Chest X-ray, PA view. Patient: 61 years old, sex M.
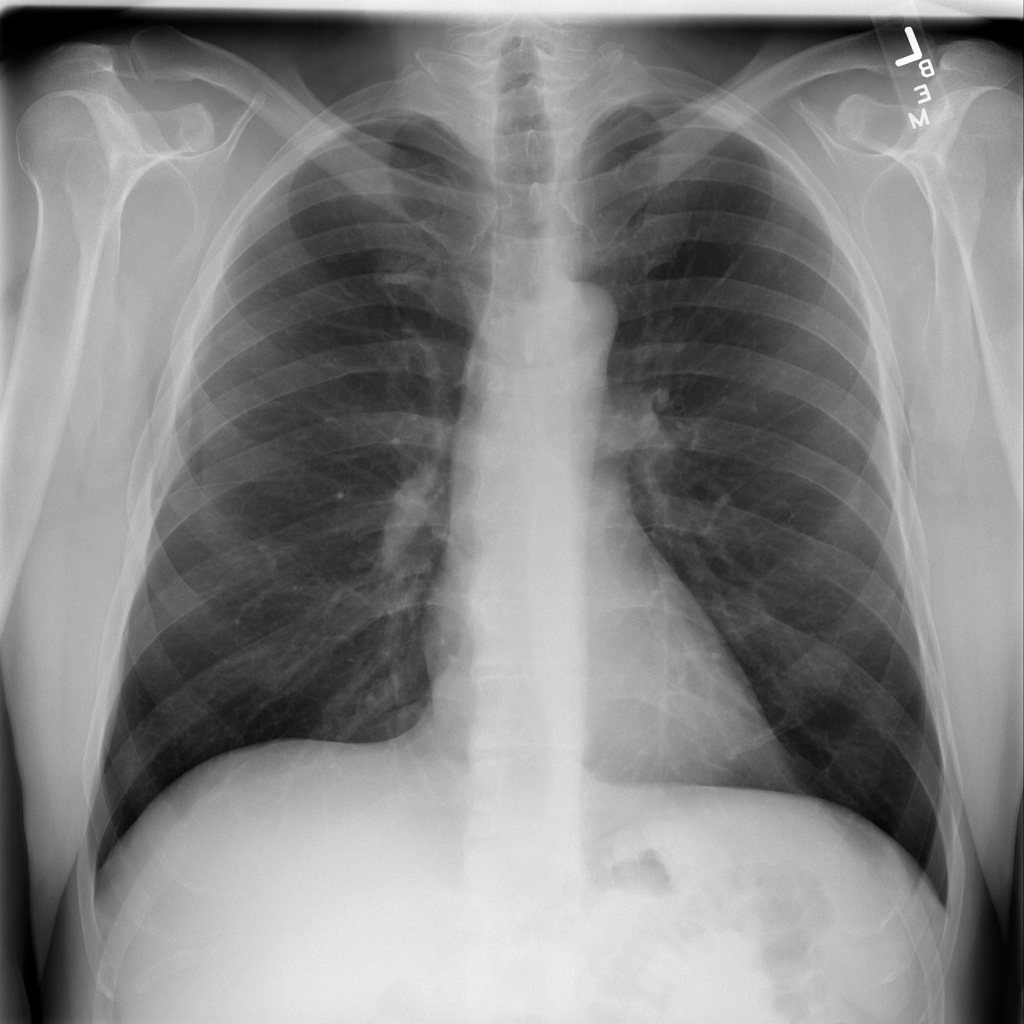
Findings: No Finding